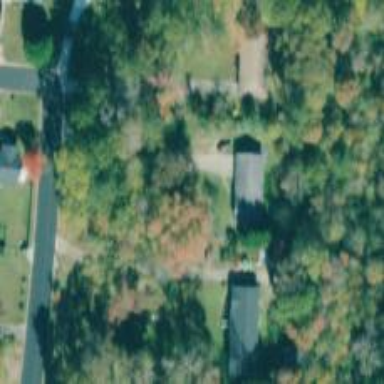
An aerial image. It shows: Driveway.